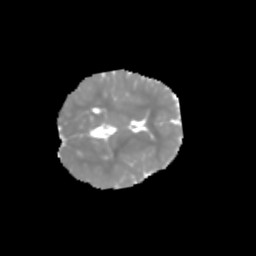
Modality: MD
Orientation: axial
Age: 6
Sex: female
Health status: healthy